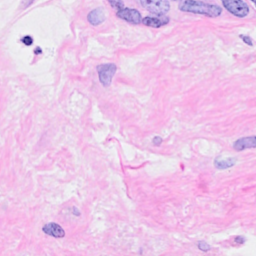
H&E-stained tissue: Breast